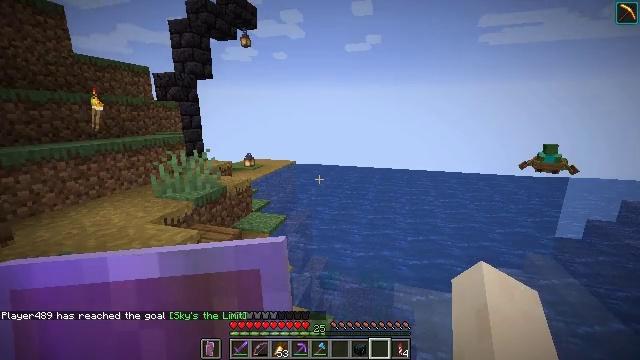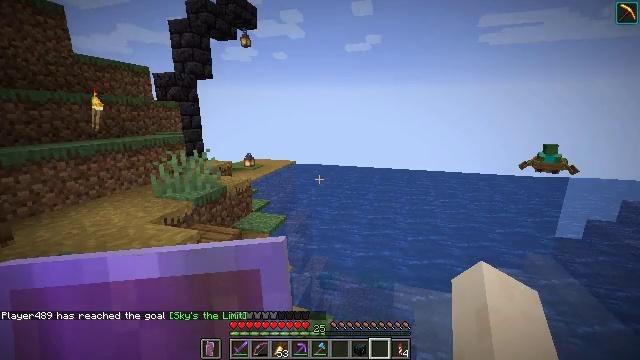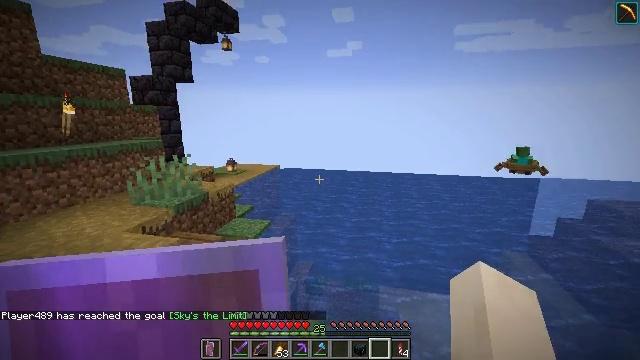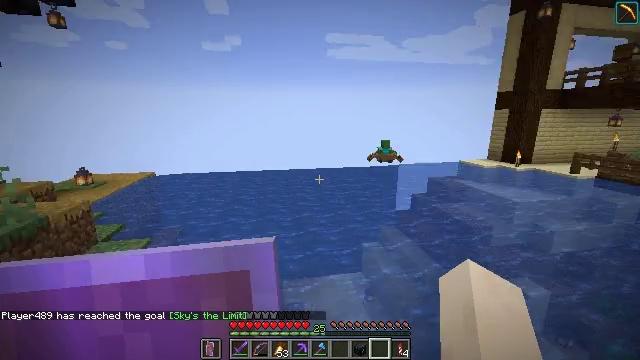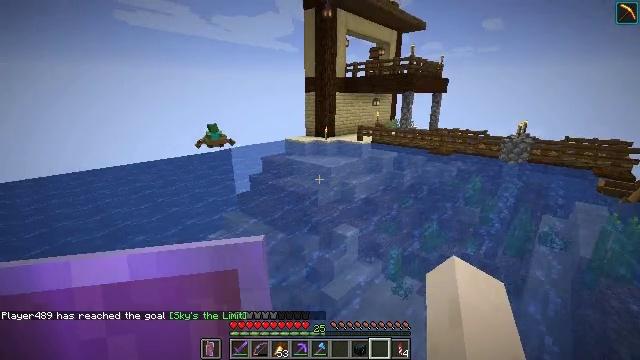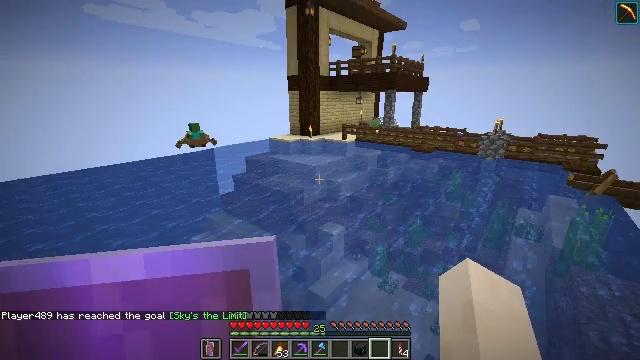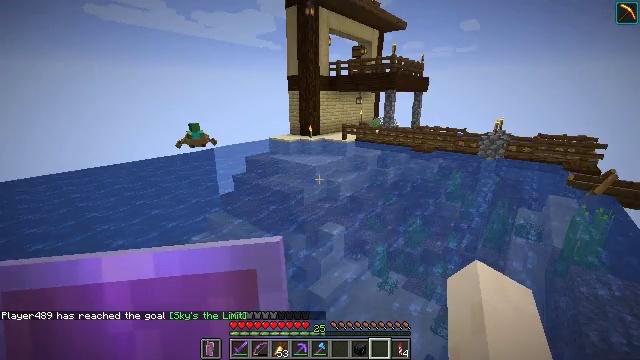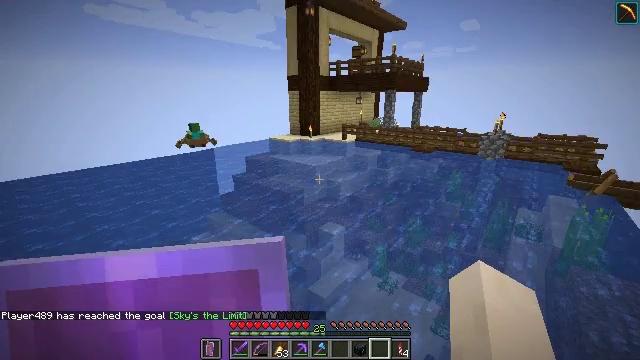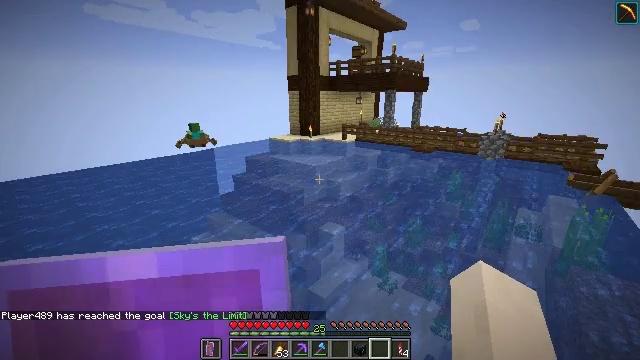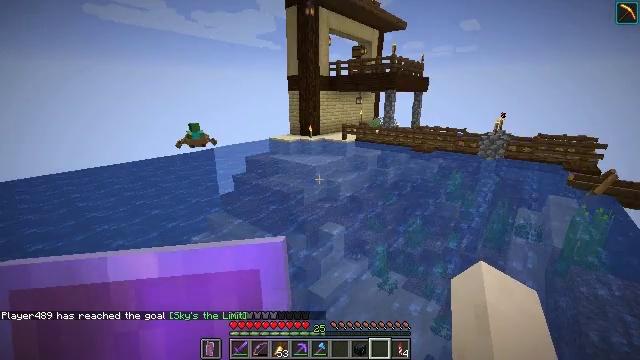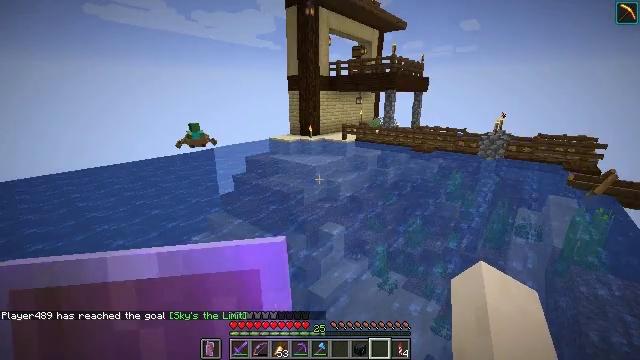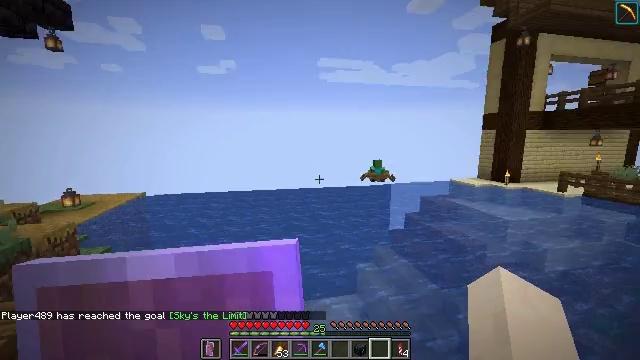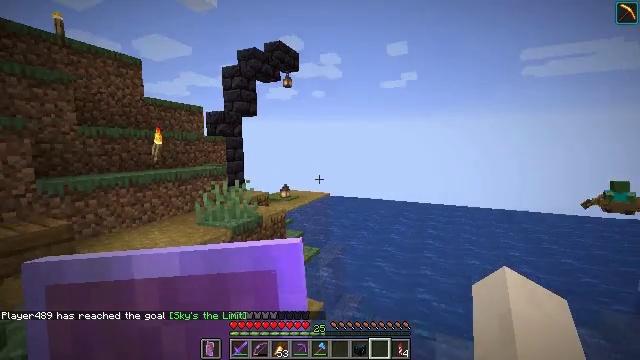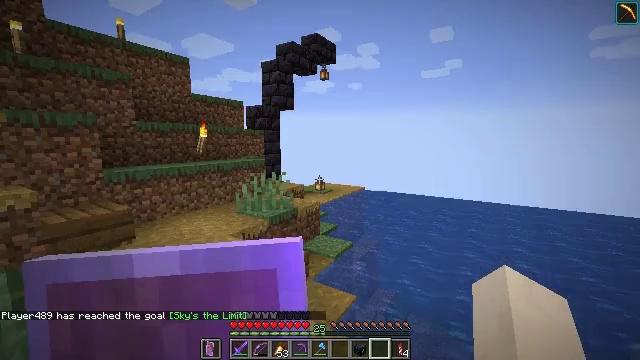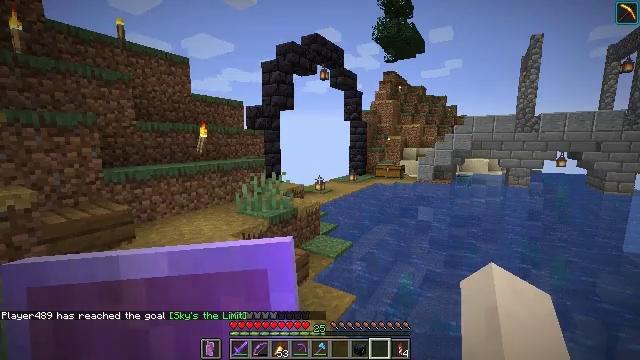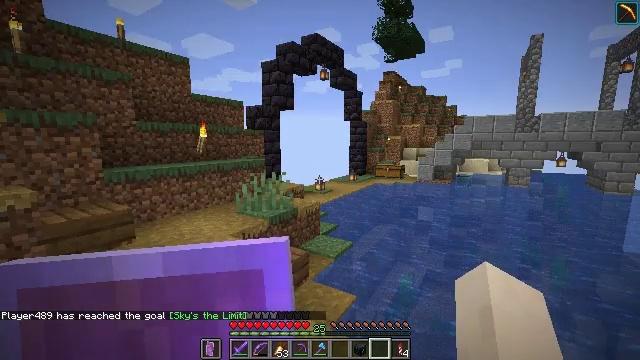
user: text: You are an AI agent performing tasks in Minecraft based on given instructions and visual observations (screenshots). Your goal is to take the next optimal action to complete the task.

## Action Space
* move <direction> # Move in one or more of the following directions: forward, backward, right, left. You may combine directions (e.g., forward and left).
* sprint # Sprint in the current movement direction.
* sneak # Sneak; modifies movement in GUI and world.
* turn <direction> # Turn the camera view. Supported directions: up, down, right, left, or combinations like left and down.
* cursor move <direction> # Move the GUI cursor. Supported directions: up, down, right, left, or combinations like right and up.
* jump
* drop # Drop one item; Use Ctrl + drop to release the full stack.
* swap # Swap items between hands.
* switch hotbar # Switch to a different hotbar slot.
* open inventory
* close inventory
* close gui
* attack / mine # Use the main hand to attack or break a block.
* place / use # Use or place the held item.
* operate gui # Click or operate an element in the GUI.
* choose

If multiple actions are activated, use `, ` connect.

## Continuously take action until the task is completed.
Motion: motion action
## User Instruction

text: Mine the brown shulker box.
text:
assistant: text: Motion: attack / mine
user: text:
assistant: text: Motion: turn right, attack / mine
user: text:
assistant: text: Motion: turn right, attack / mine
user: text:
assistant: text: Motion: turn right and down, attack / mine
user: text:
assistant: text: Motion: turn right, attack / mine
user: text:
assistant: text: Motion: attack / mine
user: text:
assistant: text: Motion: attack / mine
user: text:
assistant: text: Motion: attack / mine
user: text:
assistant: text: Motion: attack / mine
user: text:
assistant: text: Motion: attack / mine
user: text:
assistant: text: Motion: turn left and up, attack / mine
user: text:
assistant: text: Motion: turn left and up, attack / mine
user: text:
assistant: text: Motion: turn left and down, attack / mine
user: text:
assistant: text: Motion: attack / mine
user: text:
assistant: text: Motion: attack / mine
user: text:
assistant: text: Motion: attack / mine
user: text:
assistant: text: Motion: attack / mine
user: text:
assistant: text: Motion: attack / mine
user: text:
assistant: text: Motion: attack / mine
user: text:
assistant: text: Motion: attack / mine
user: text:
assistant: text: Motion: move forward, turn left and down, attack / mine
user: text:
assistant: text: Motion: move forward, attack / mine
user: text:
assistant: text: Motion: move forward, attack / mine
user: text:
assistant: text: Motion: move forward, attack / mine
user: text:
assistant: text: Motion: move forward, attack / mine
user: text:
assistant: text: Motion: move forward, turn left, attack / mine
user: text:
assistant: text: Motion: move forward, attack / mine
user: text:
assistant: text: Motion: move forward, attack / mine
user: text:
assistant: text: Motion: move forward, attack / mine
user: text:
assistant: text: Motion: move forward, attack / mine